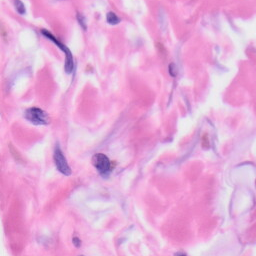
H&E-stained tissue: Skin